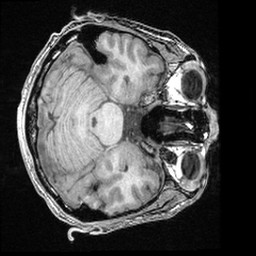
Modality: T1w
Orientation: axial
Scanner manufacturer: ge
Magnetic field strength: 3 T
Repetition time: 0.008572 s
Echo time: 0.003384 s